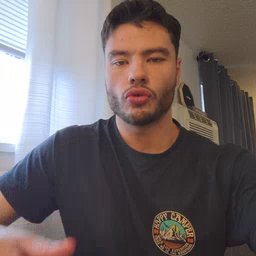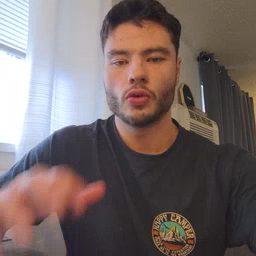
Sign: rain